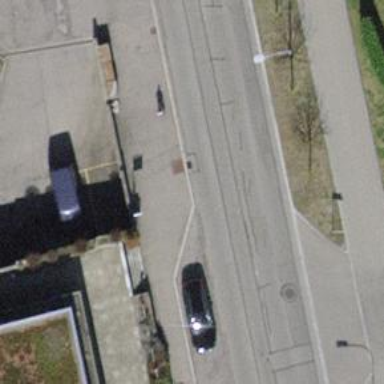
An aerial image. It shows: Bus stop with platform for public transport.